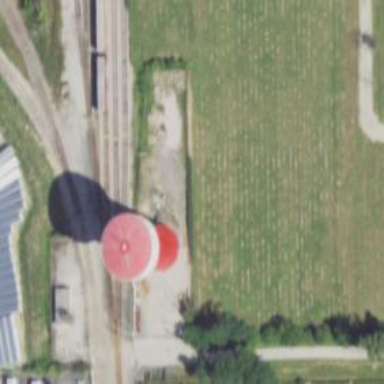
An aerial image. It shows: Water tower that is man-made.